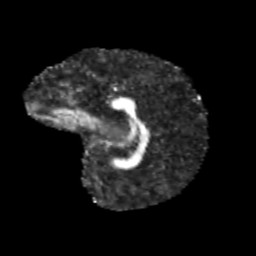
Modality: FA
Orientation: sagittal
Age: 11
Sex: male
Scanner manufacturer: siemens
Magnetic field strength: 3 T
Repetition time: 3.8 s
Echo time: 0.07 s